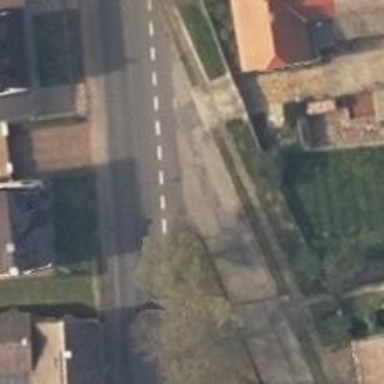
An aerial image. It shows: Residential road with asphalt surface. Sidewalk is present on the left side.